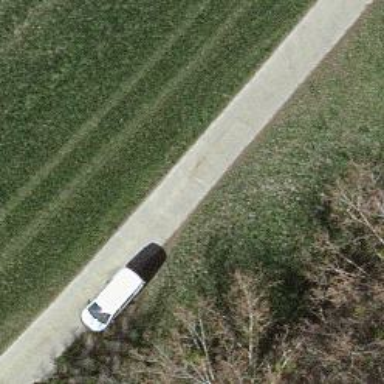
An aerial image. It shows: Unpaved service road.